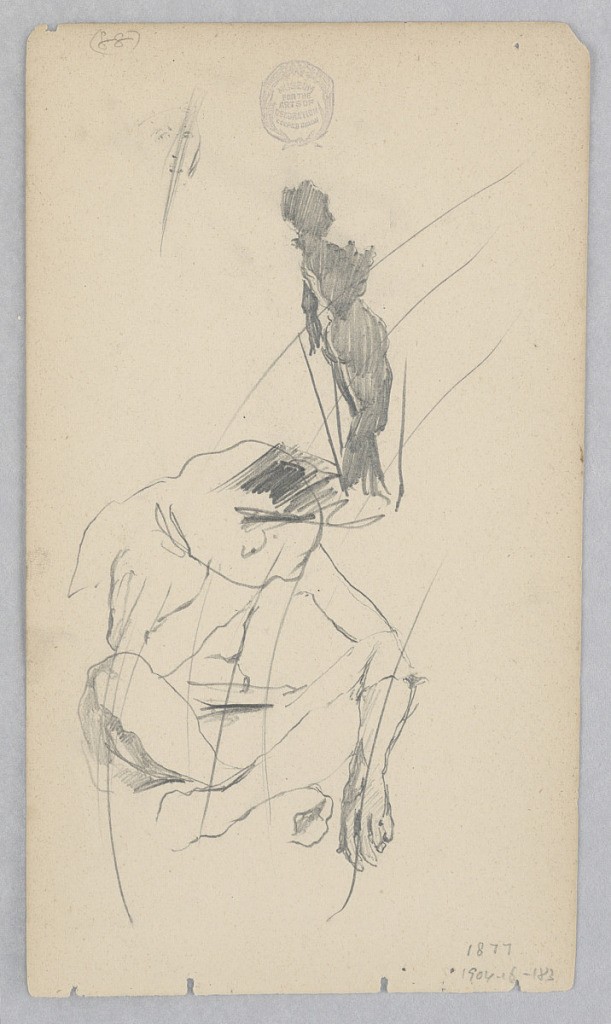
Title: Figures
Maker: Robert Frederick Blum, American, 1857–1903
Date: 1877
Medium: Graphite on wove paper
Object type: Drawing
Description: Crossed out sketch of a seated male figure.; Center, crossed out sketch of a female figure.